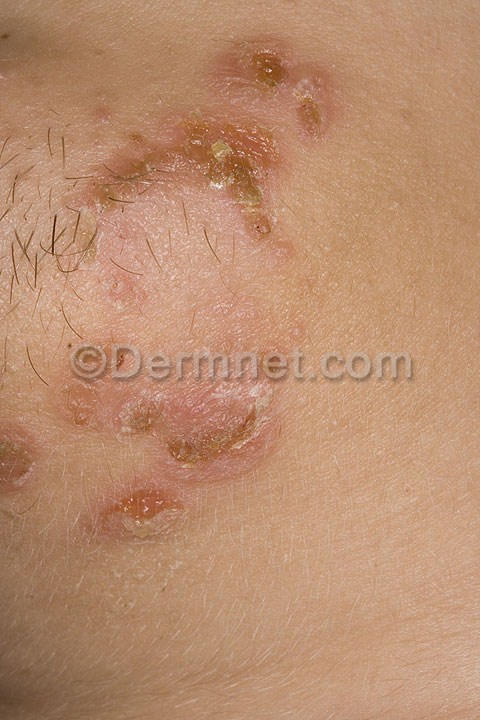
Disease: Cellulitis Impetigo and other Bacterial Infections